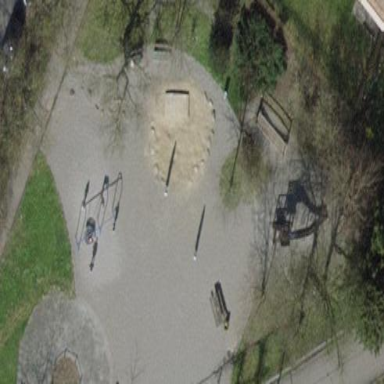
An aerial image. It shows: Playground area for leisure activities on the land.